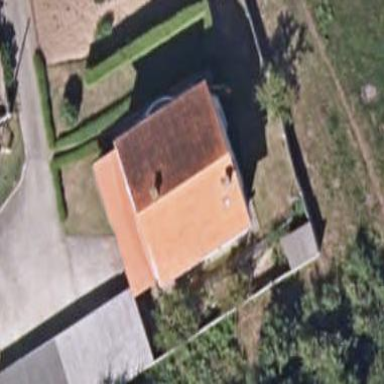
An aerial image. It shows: Simple and straightforward house.